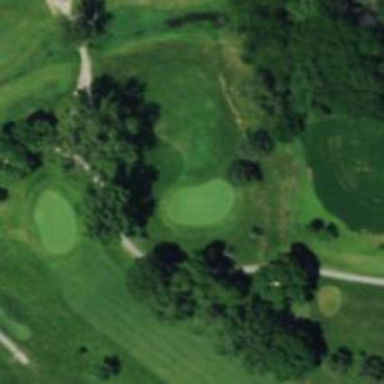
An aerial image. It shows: View of golf hole.